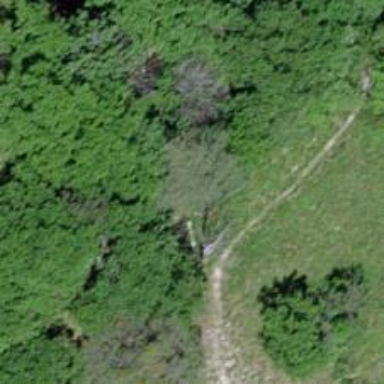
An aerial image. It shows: Path on the ground.